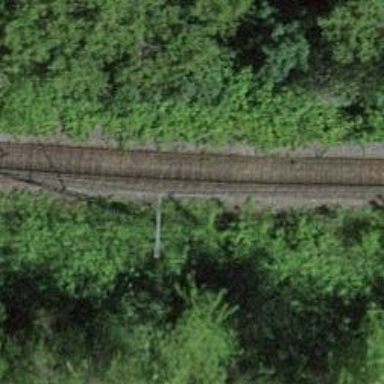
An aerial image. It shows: Milestone along the railway track with catenary mast.